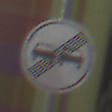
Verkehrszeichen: EndeUeberholverbot
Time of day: MorningAfternoon
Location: Outdoor (Special)
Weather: PartlyCloudy
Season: NotSpecified
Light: Natural